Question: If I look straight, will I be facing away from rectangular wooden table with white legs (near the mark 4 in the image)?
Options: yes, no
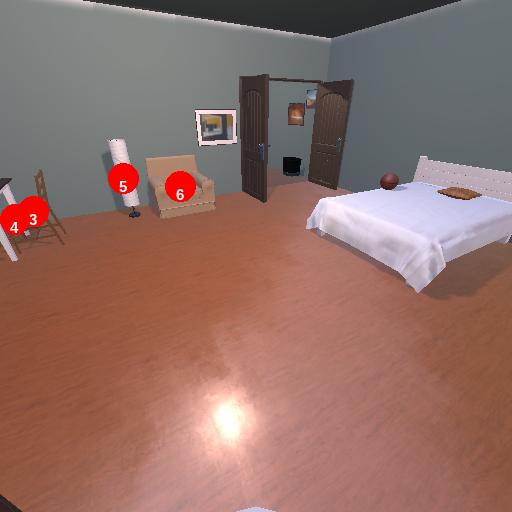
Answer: yes